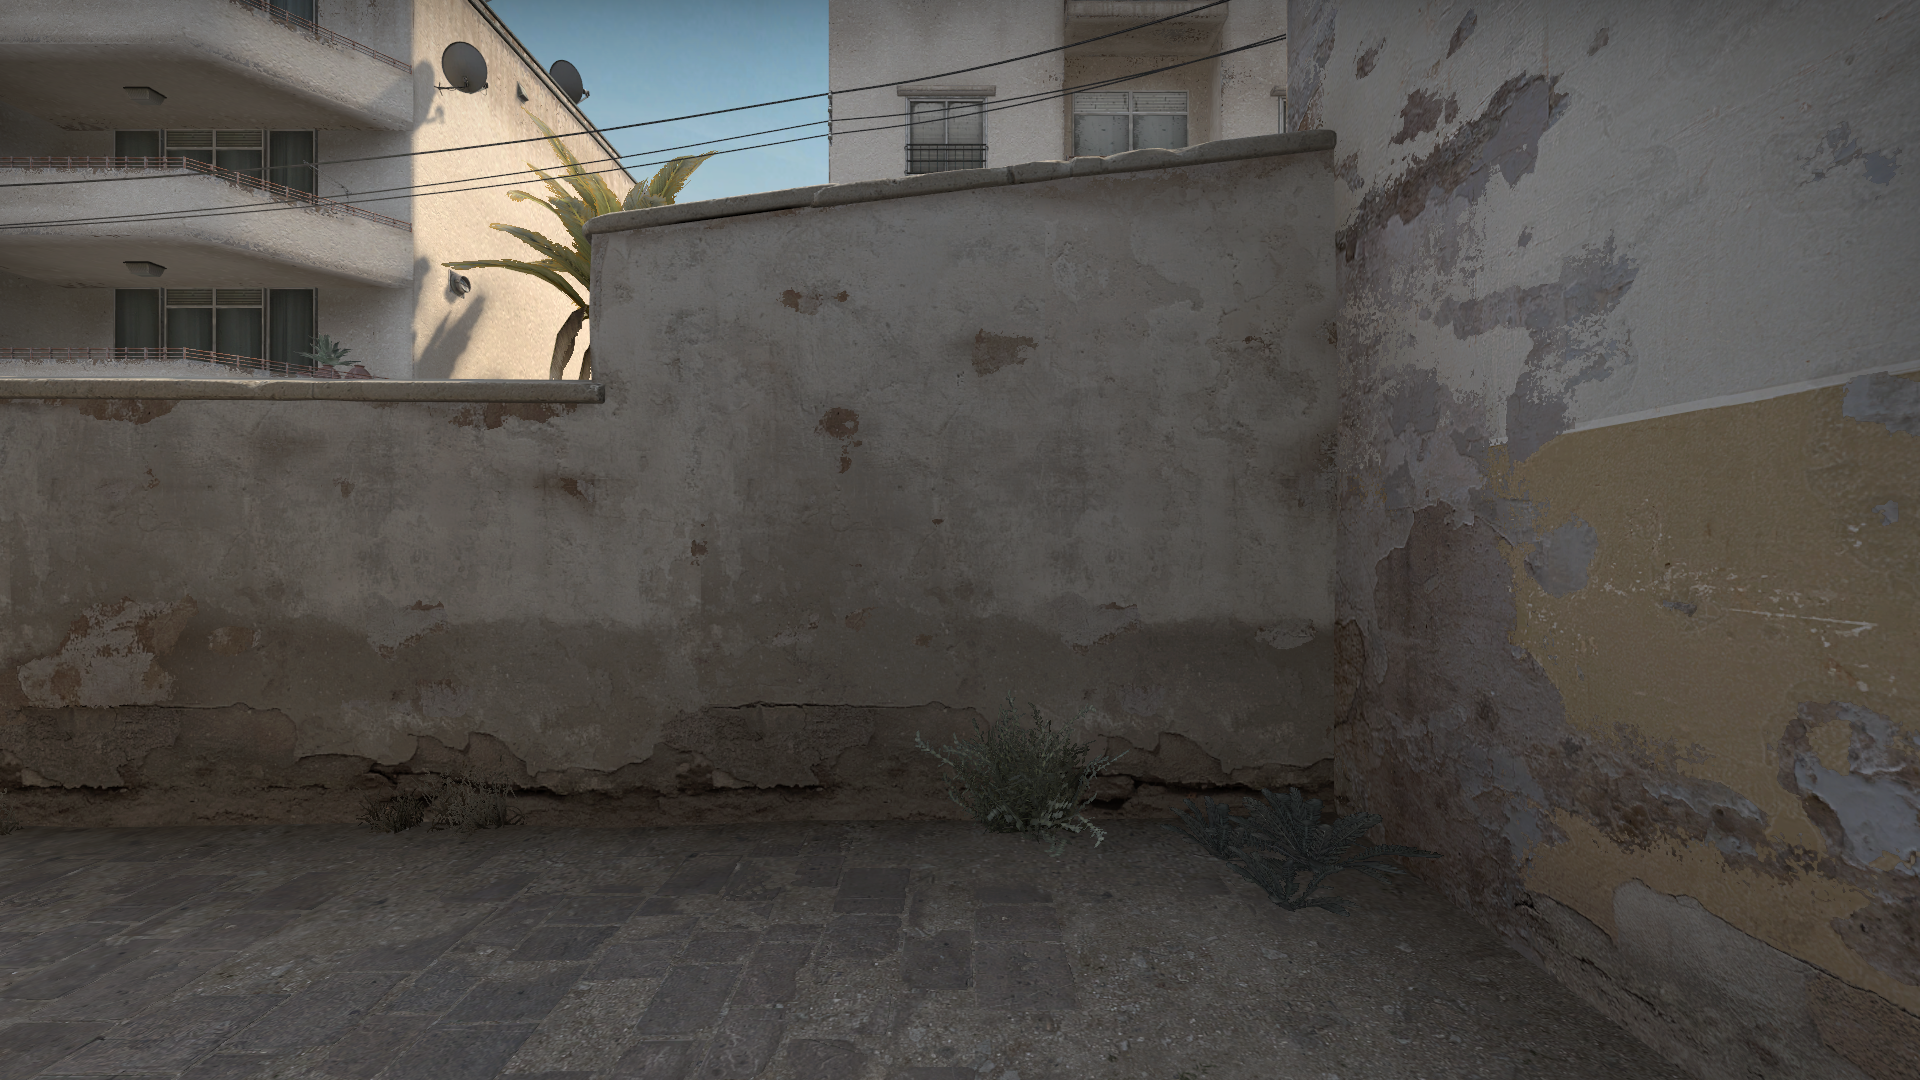
Map: de_dust2